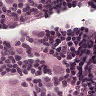
Metastatic tissue present: yes